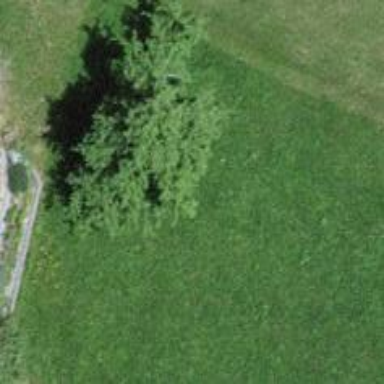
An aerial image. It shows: Single tag "natural: tree."